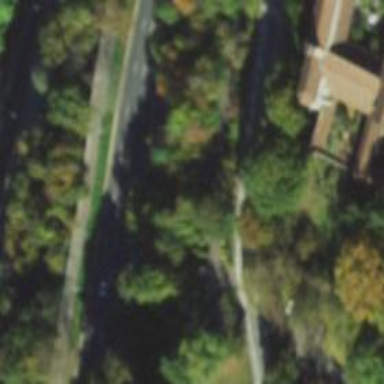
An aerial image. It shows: Footway road intersecting with man-made cutline.